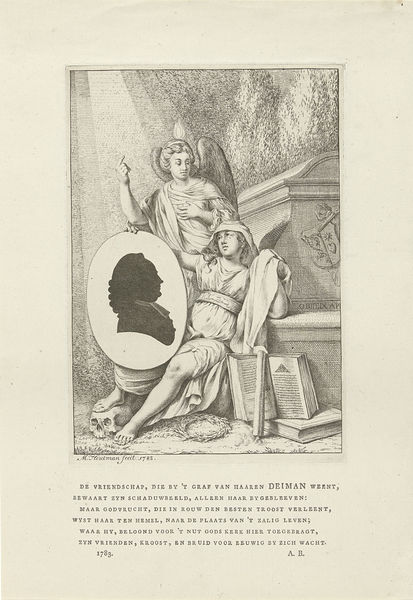
Titel: Gedenkteken voor Johan Diederich Deiman
Künstler: Marten Houtman
Standort: Amsterdam
Institution: Rijksmuseum
Schlagwörter: crown, hands, white, arm, belt, black, face, portrait, sitting, print, hand, profile, angel, heaven, man, sky, head, sun, trees, death, feet, scroll, light, paper, oval, shadow, sketch, books, faces, writing, wings, wreath, shine, coat of arms, legs, bush, fire, finger, god, shield, book, pointing, relief, bible, page, hold, standing, wing, skull, grave, flame, text, silhouette, words, poet, holy, dying, tomb, emblem, hood, holding, coffin, tablet, toe, shining, word, beam, skil, silouhette, laurl, 1783, silhouete, relevation, writign